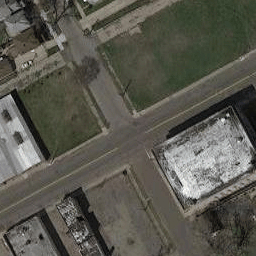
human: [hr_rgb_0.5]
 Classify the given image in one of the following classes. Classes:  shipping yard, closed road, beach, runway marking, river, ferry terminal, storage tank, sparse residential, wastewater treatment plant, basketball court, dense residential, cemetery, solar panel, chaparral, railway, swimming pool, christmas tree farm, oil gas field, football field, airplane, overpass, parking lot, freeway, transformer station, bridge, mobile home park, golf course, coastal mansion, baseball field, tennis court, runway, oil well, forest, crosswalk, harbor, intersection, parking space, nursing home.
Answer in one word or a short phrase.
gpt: intersection